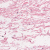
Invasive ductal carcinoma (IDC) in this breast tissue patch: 0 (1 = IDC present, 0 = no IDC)